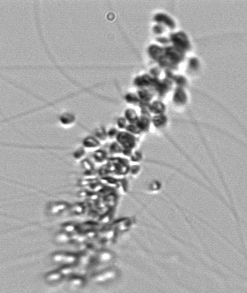
Label: Chaetoceros_didymus_TAG_external_flagellate